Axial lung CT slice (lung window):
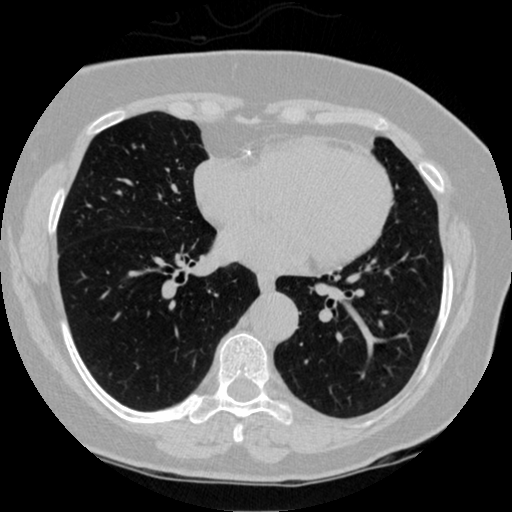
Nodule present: no